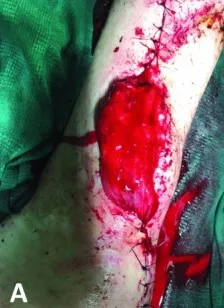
Immediate postoperative view of the chimeric myo-osseous MFC flap.
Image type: medical_photograph (other_medical_photograph)